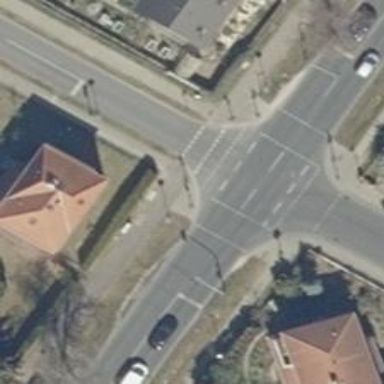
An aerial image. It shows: Crossing with traffic signals.